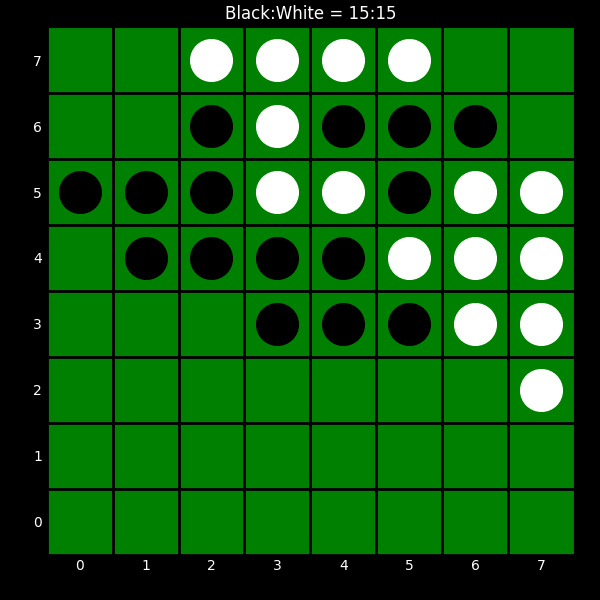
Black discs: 15
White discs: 15